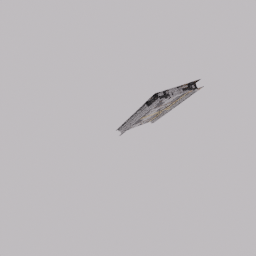
Label: architecture